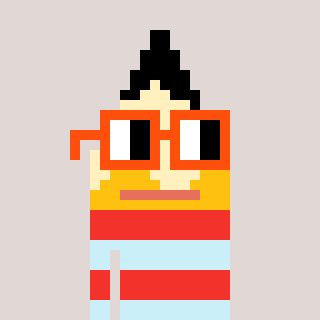
a pixel art character with square orange glasses, a pencil-shaped head and a cold-colored body on a warm background